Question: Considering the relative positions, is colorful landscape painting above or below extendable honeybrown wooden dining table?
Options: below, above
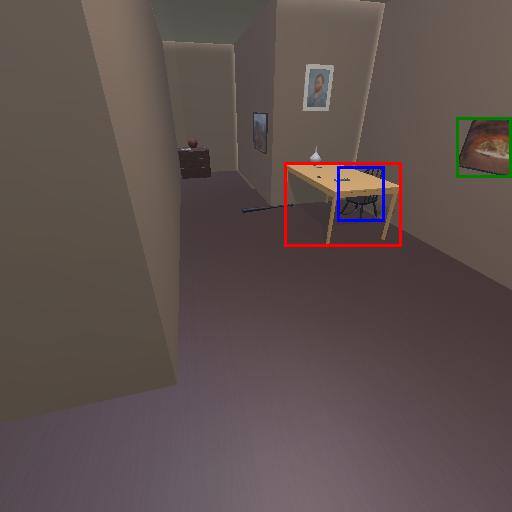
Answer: below